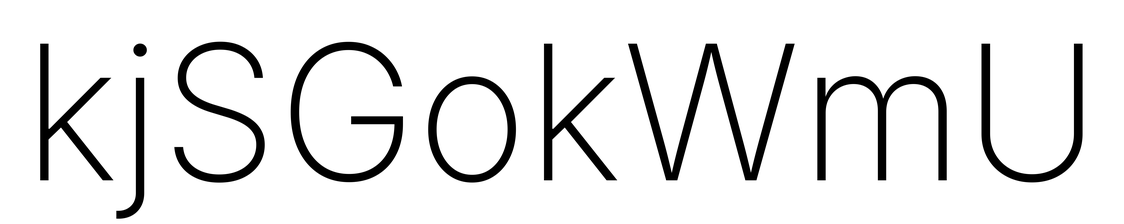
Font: Inter_ExtraLight